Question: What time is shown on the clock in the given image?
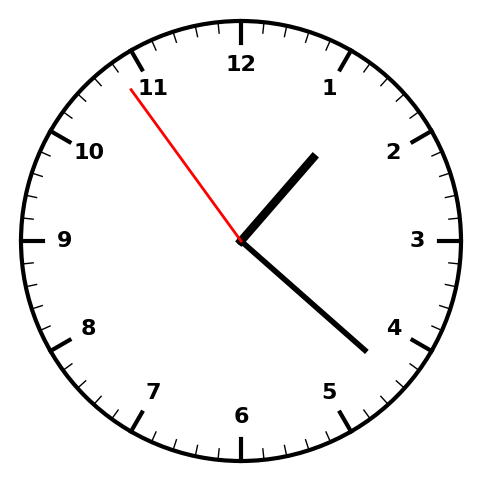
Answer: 01:21:54